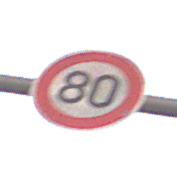
Verkehrszeichen: Geschwindigkeit80
Umgebung: Outdoor, Nature
Tageszeit: SunriseSunset
Wetter: PartlyCloudy
Licht: Natural
Jahreszeit: NotSpecified
Kontrast: LowContrast